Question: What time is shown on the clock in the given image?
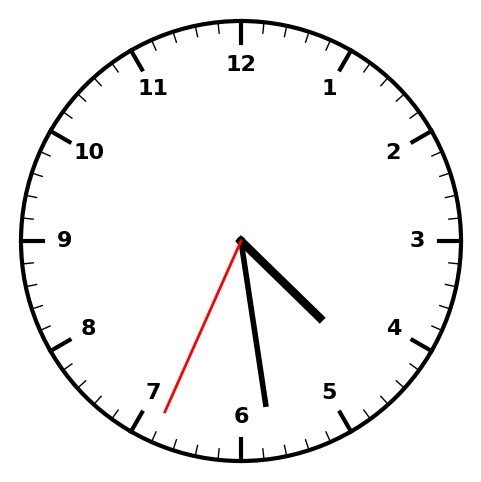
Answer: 04:28:34